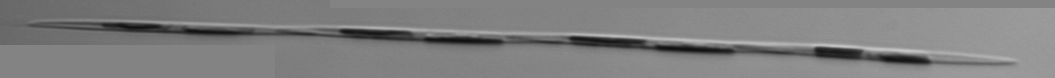
Label: Pseudo-nitzschia